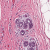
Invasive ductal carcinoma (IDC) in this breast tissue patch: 0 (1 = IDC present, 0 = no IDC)